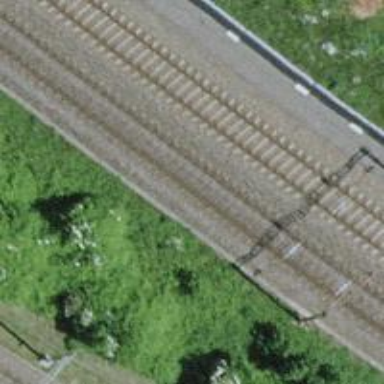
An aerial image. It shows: Railway with electrified contact lines.